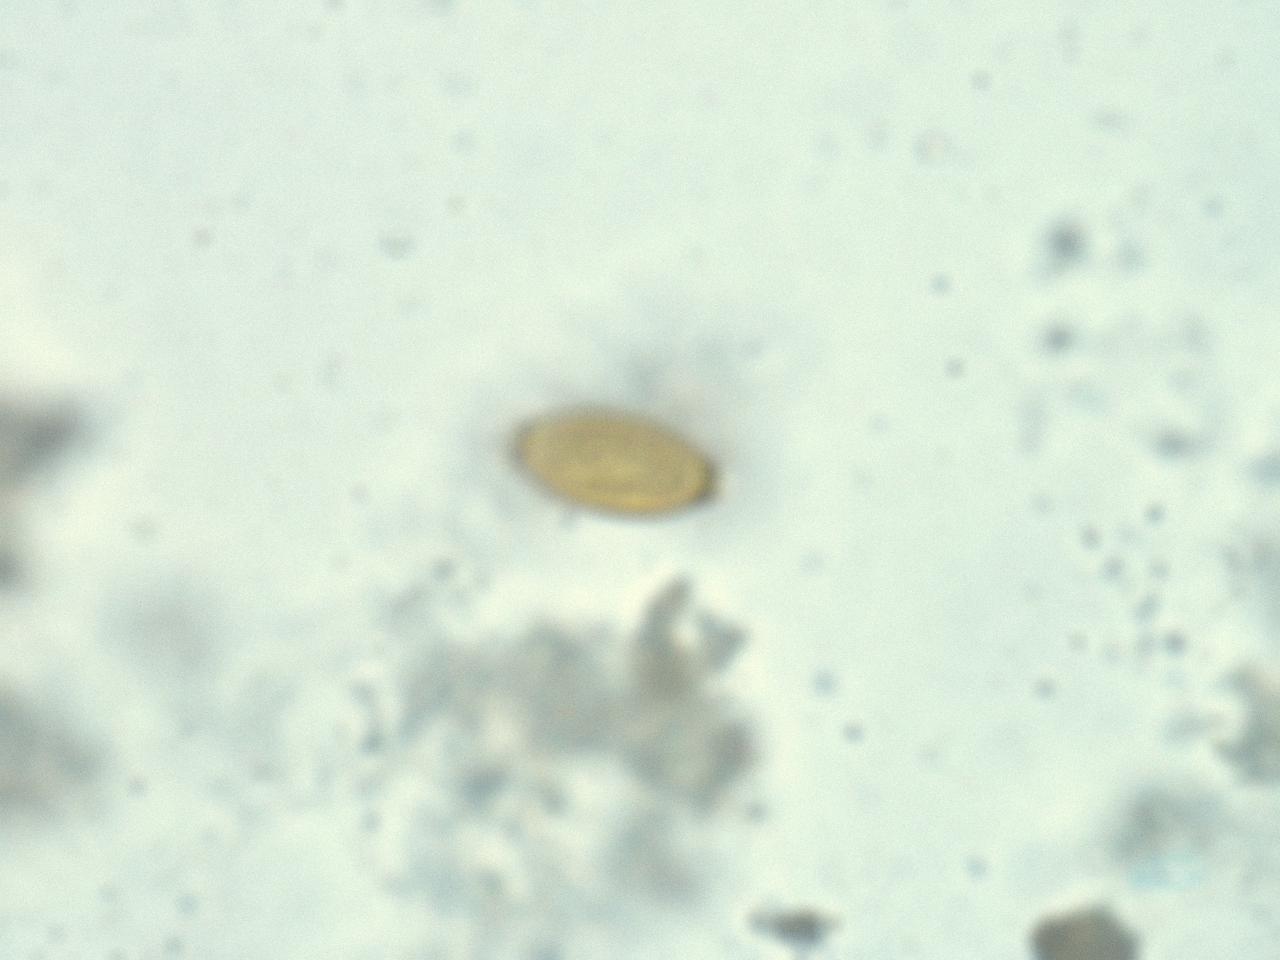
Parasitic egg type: Trichuris trichiura